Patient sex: M
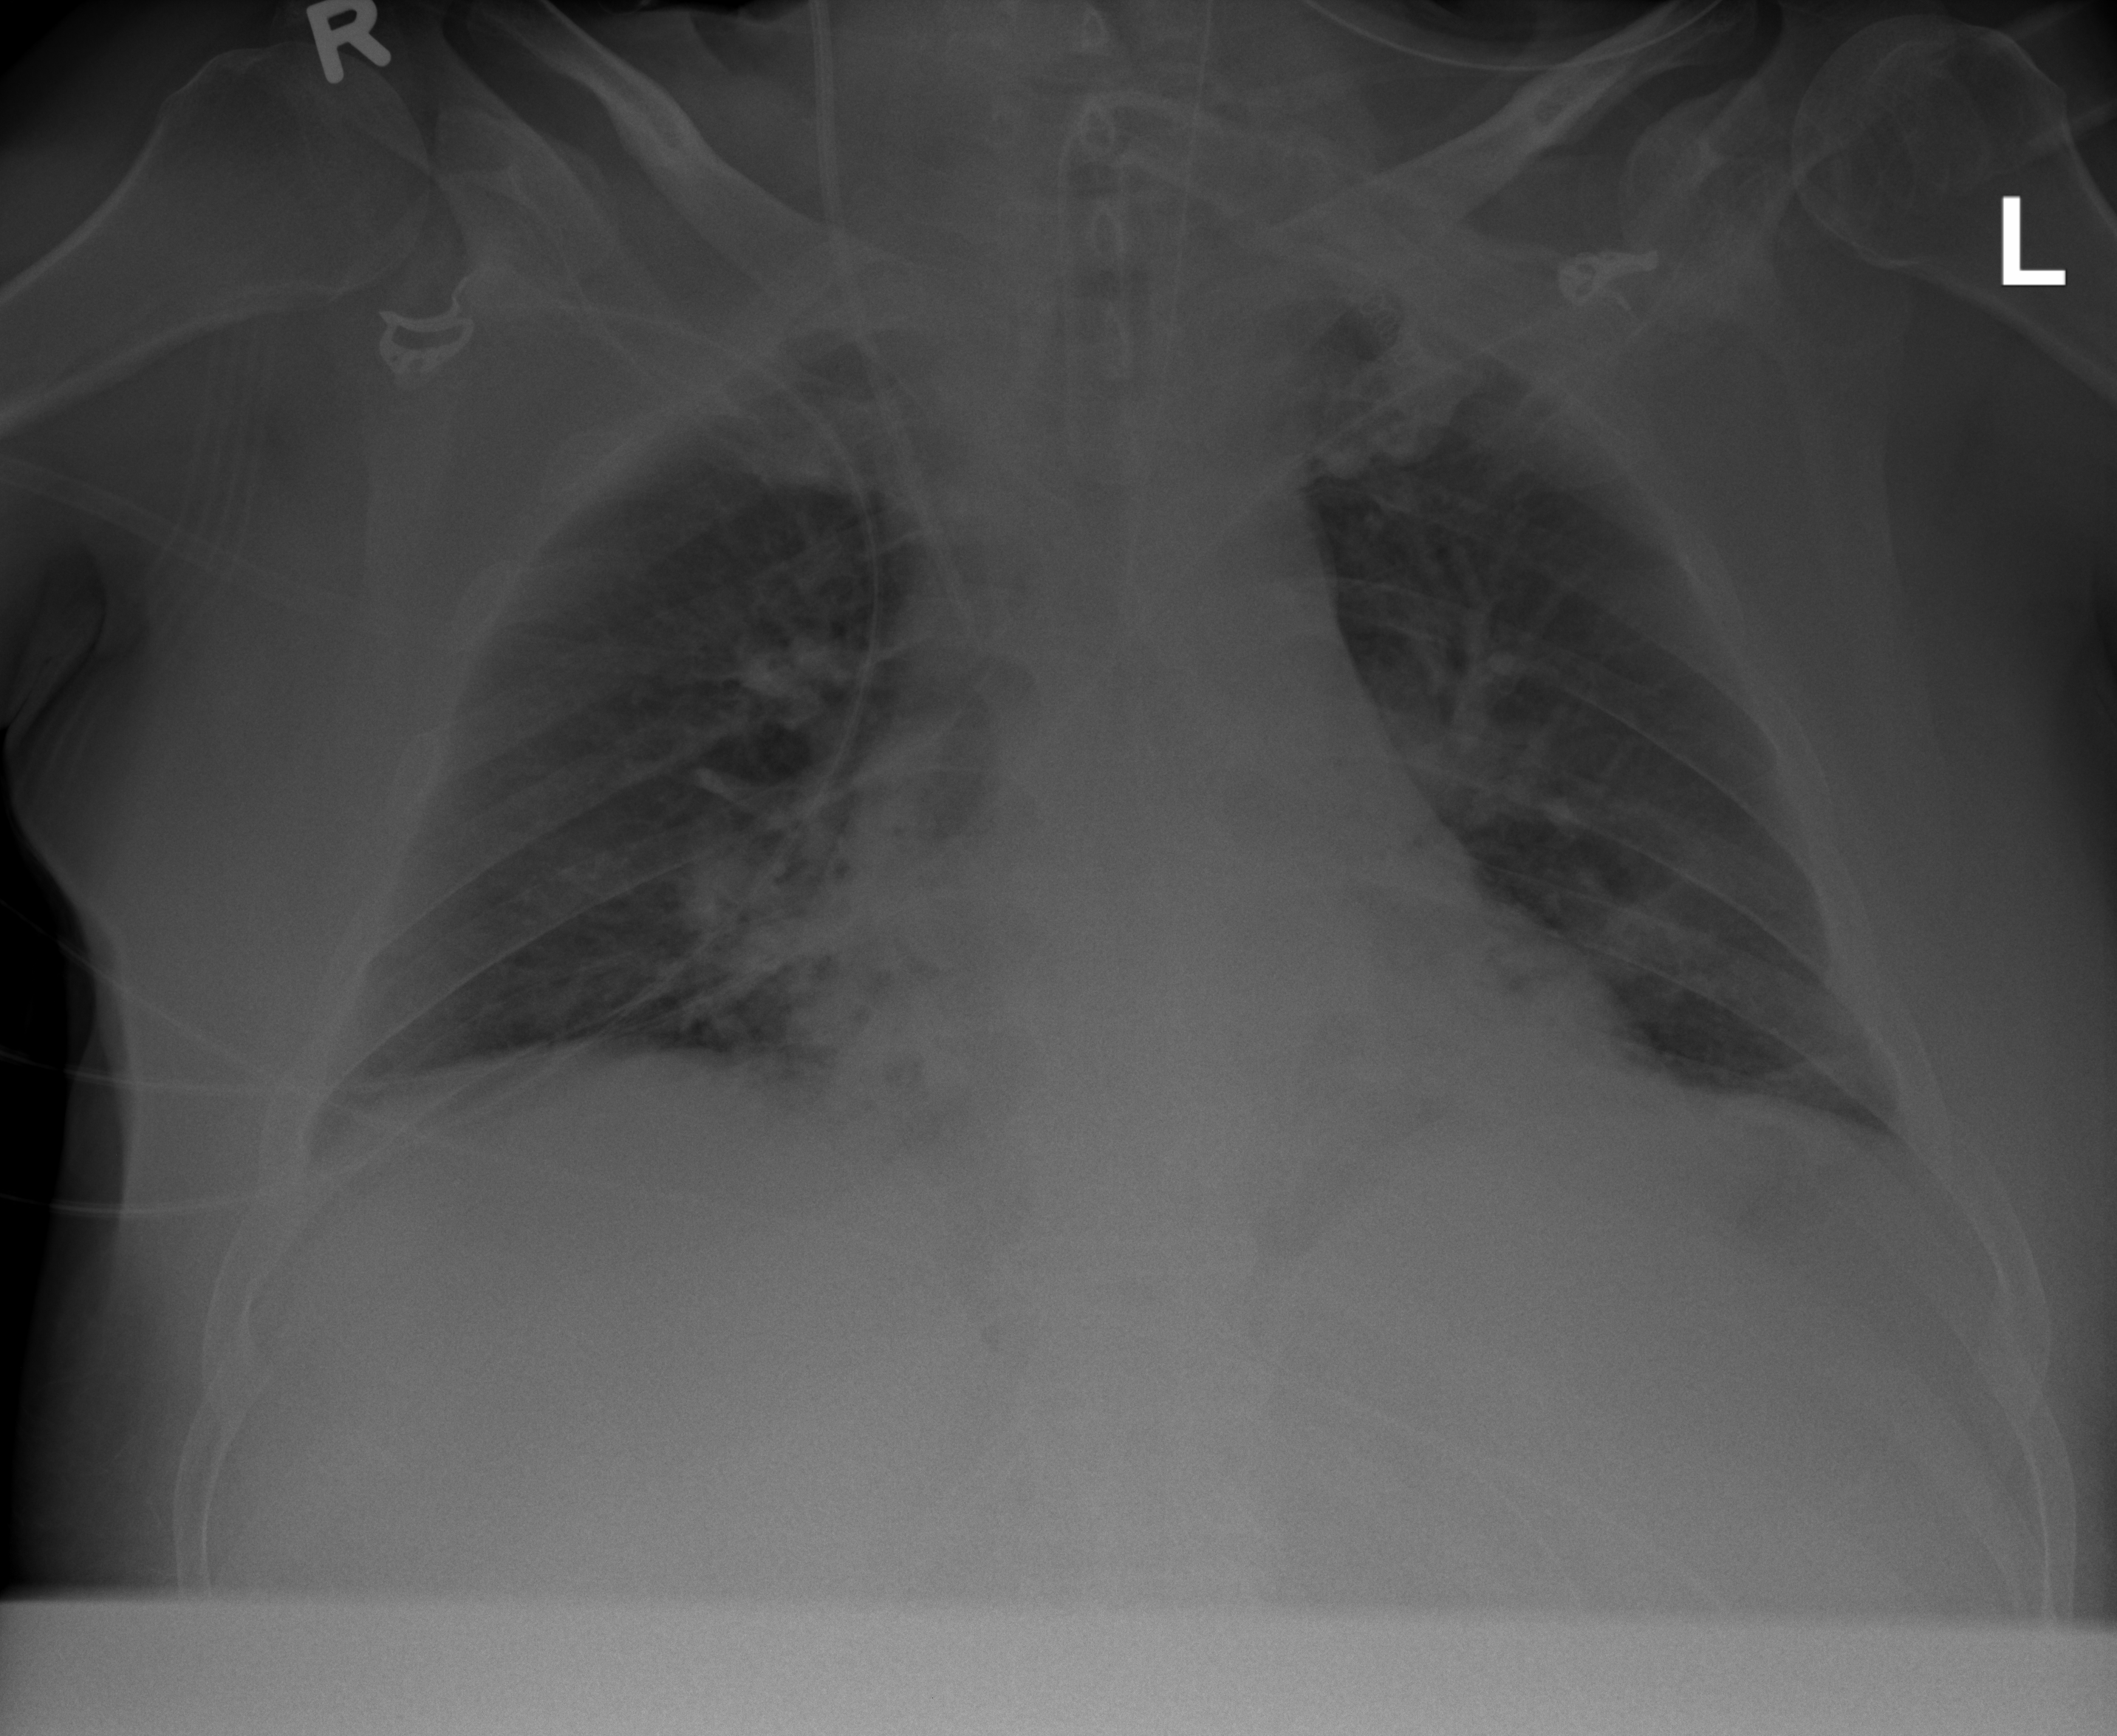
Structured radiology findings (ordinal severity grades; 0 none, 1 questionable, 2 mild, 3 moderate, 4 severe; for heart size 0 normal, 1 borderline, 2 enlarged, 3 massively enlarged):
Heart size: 2
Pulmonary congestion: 2
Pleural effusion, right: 2
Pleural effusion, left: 2
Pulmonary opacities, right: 2
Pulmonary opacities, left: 2
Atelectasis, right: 0
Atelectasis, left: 2